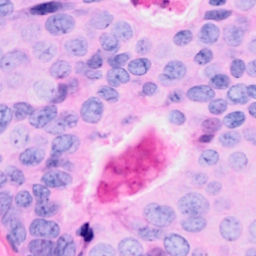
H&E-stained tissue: Breast